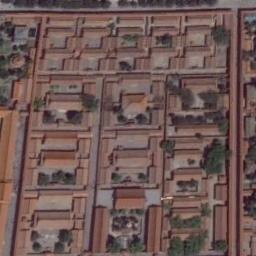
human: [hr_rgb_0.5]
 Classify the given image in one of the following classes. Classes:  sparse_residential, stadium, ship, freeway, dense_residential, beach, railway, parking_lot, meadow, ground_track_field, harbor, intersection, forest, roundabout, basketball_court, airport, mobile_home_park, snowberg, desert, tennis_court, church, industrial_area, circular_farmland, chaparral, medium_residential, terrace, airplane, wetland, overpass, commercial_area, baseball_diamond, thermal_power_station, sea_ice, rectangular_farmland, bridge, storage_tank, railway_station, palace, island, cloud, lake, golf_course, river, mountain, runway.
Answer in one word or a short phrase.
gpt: palace